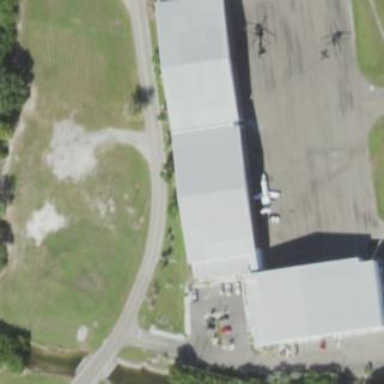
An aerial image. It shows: Hangar.